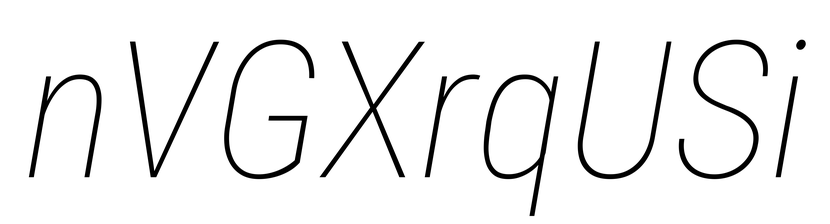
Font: Roboto-Italic_Condensed_Thin_Italic